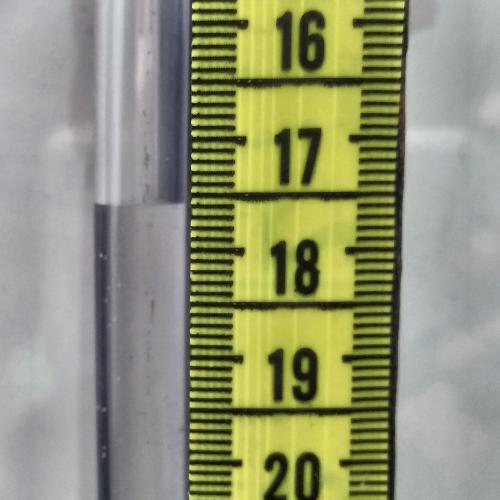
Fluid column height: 17.6 cm